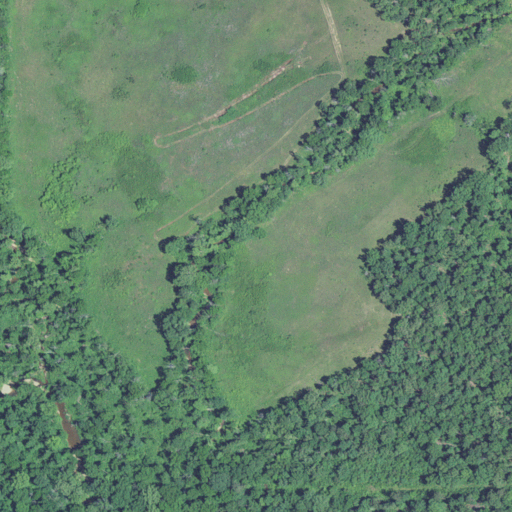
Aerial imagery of valley in Missouri named Greenville Hollow containing deciduous forest, grassland, shrub, and woody wetlands